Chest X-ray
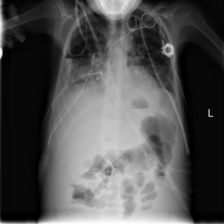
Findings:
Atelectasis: negative
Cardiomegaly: negative
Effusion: negative
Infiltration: negative
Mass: negative
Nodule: negative
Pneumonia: negative
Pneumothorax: negative
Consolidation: negative
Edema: negative
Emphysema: negative
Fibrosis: negative
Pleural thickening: negative
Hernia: negative